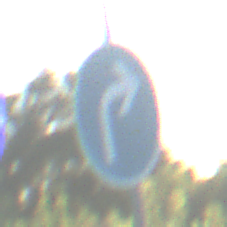
Verkehrszeichen: VorgeschriebeneFahrtrichtungRechts
Umgebung: Outdoor, Nature
Tageszeit: MorningAfternoon
Wetter: Clear
Licht: Natural
Jahreszeit: NotSpecified
Kontrast: HighContrast